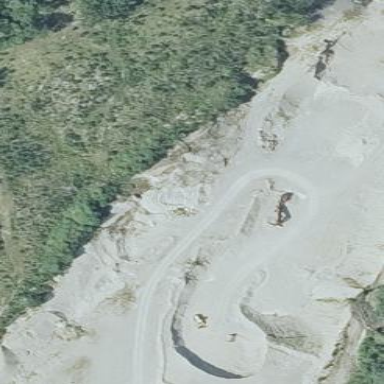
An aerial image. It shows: Quarry area.